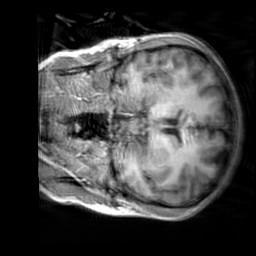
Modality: T1w
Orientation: coronal
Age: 24
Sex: female
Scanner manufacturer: siemens
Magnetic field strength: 3 T
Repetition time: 2.3 s
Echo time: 0.00303 s